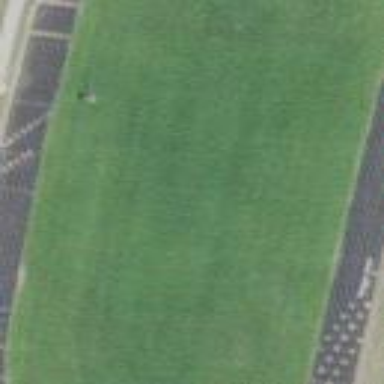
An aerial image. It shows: Pitch for American football.